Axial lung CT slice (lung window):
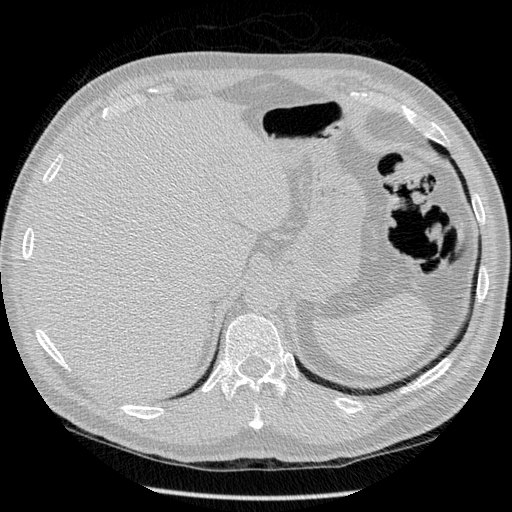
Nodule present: no